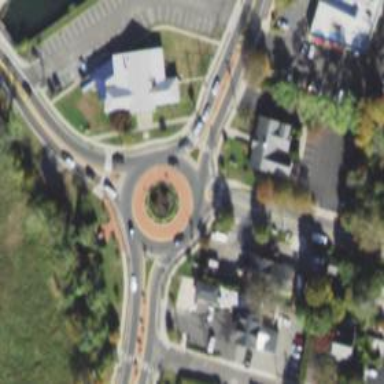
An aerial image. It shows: Roundabout on primary highway.